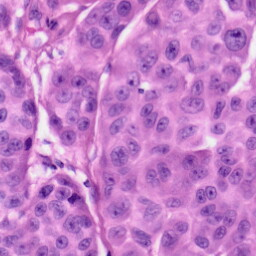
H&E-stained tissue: Skin